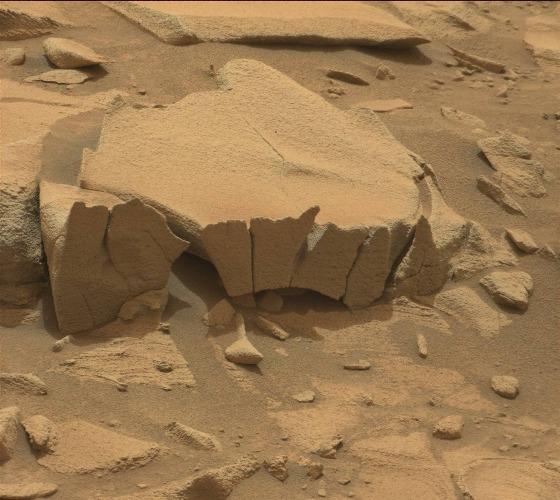
Terrain classes present: Bedrock, Gravel / Sand / Soil, Rock, Shadow